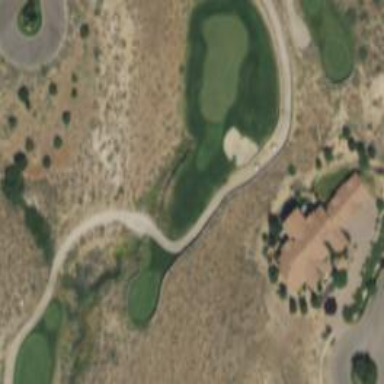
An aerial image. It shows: Rough area on grassy golf course.